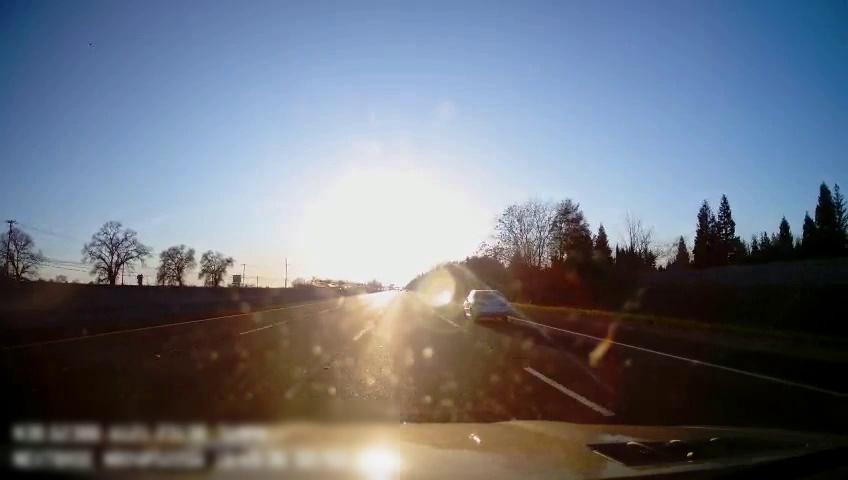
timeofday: Day
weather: Sunny
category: Drivable Space
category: Vehicles | Car
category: Lanes | Alternate Lane
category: Lanes | Alternate Lane
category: Lanes | Current Lane
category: Lanes | Current Lane
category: Lanes | Alternate Lane